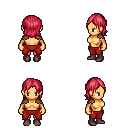
a pixel art fantasy rpg character, female body template, human, tanned skin, leather shoulder armor, red pants, ruby red long bangs hairstyle, maroon shoes, four views (front, back, left, right), 2x2 character sprite sheet, small pixel art, hard edges, no anti-aliasing